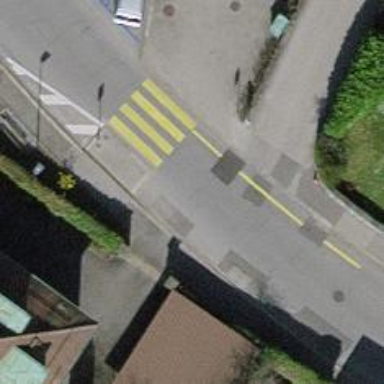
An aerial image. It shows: Uncontrolled road crossing.